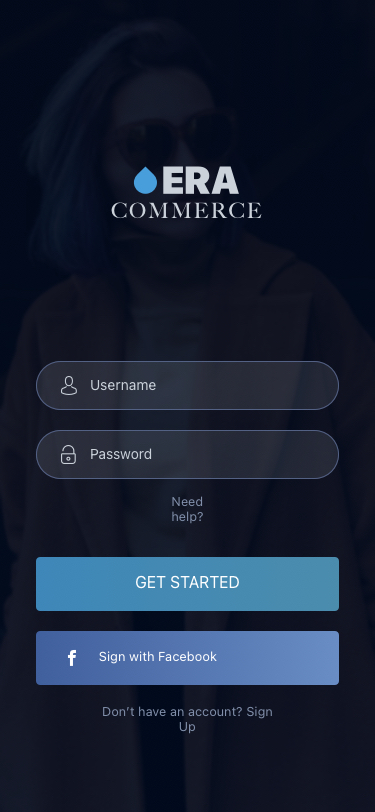
Text in this UI design:
Don’t have an account? Sign Up
Sign with Facebook
GET STARTED
Need help?
Password
Username